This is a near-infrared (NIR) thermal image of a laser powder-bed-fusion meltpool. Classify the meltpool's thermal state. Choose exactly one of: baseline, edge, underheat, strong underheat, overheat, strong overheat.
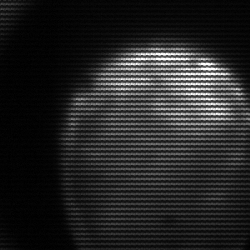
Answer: edge